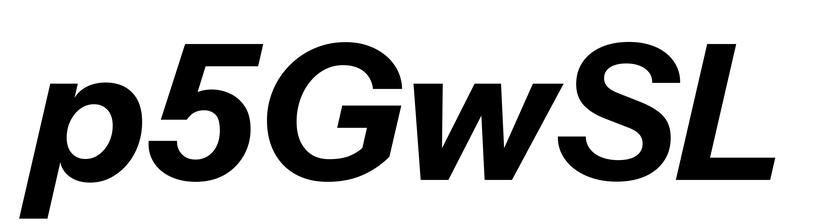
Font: InstrumentSans-Italic_Bold_Italic